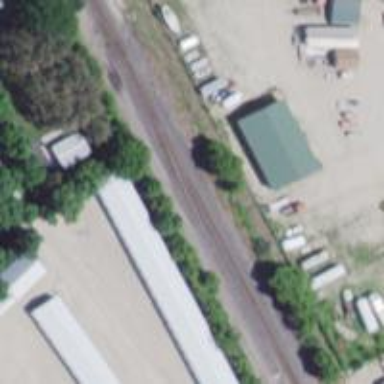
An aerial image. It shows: Railway siding with rails.